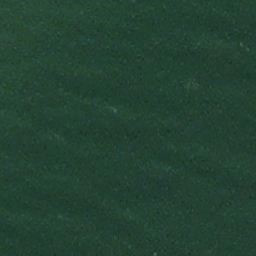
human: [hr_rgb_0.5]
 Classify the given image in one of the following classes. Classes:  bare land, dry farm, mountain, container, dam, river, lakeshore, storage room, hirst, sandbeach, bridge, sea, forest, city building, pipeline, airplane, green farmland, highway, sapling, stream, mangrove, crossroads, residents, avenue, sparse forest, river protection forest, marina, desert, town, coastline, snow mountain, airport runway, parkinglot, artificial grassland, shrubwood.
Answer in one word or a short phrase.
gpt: sea